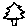
Label: tree